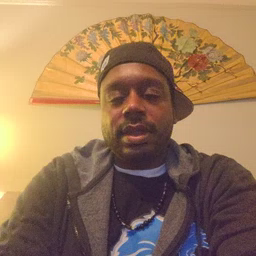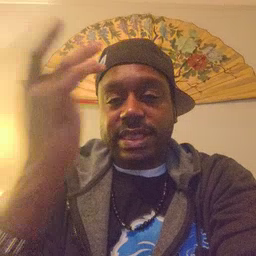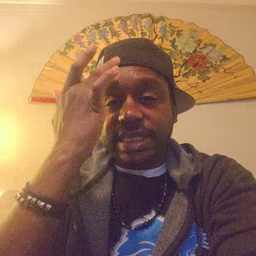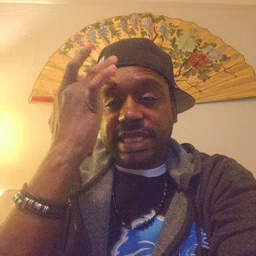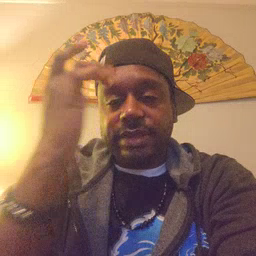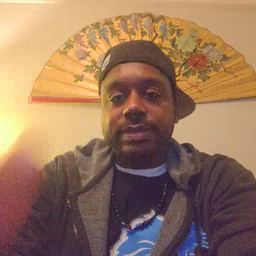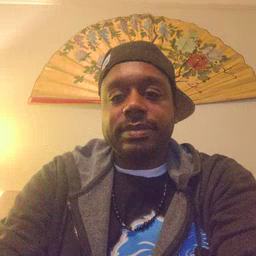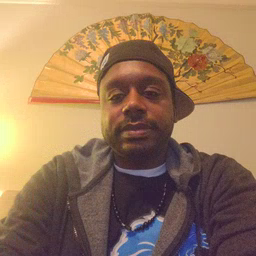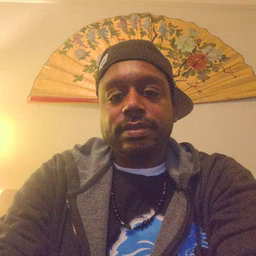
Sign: sick